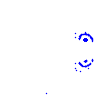
Particle: pion